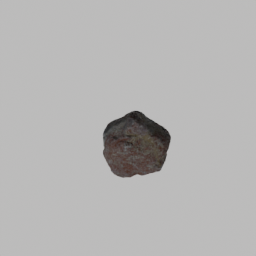
Label: nature